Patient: sex M, age 72
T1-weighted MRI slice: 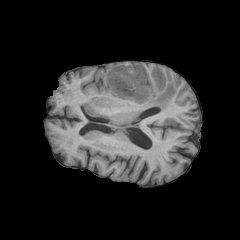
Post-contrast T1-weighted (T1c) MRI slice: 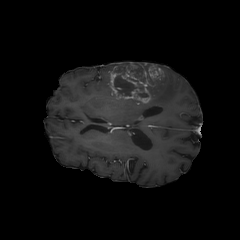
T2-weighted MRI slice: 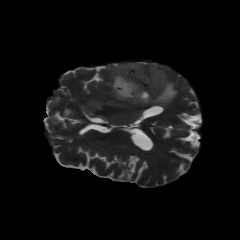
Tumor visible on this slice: yes
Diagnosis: Glioblastoma, IDH-wildtype
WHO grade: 4